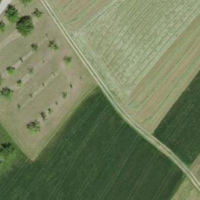
EUNIS habitat code: 25
Species observed at this site:
Milvus milvus